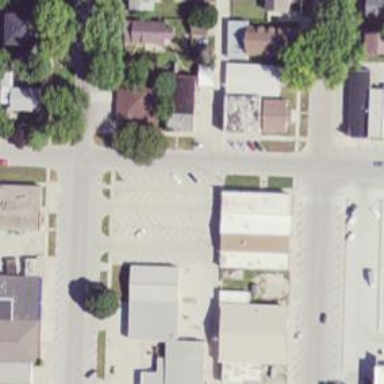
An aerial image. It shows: Alley classified as service road.